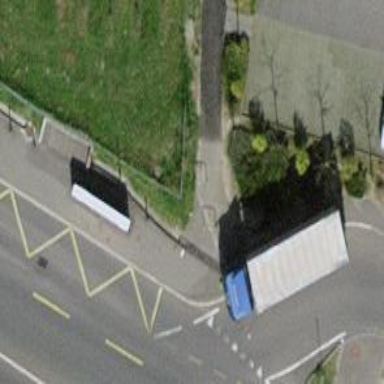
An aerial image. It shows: Fixed double cycle barrier installation.